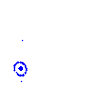
Particle: kaon